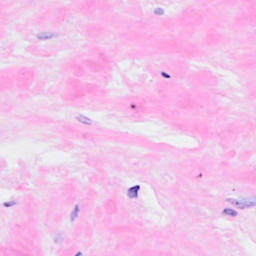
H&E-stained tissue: Breast